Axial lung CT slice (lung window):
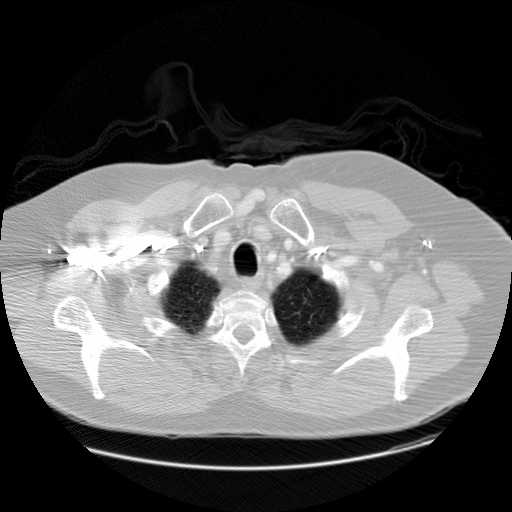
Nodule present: no